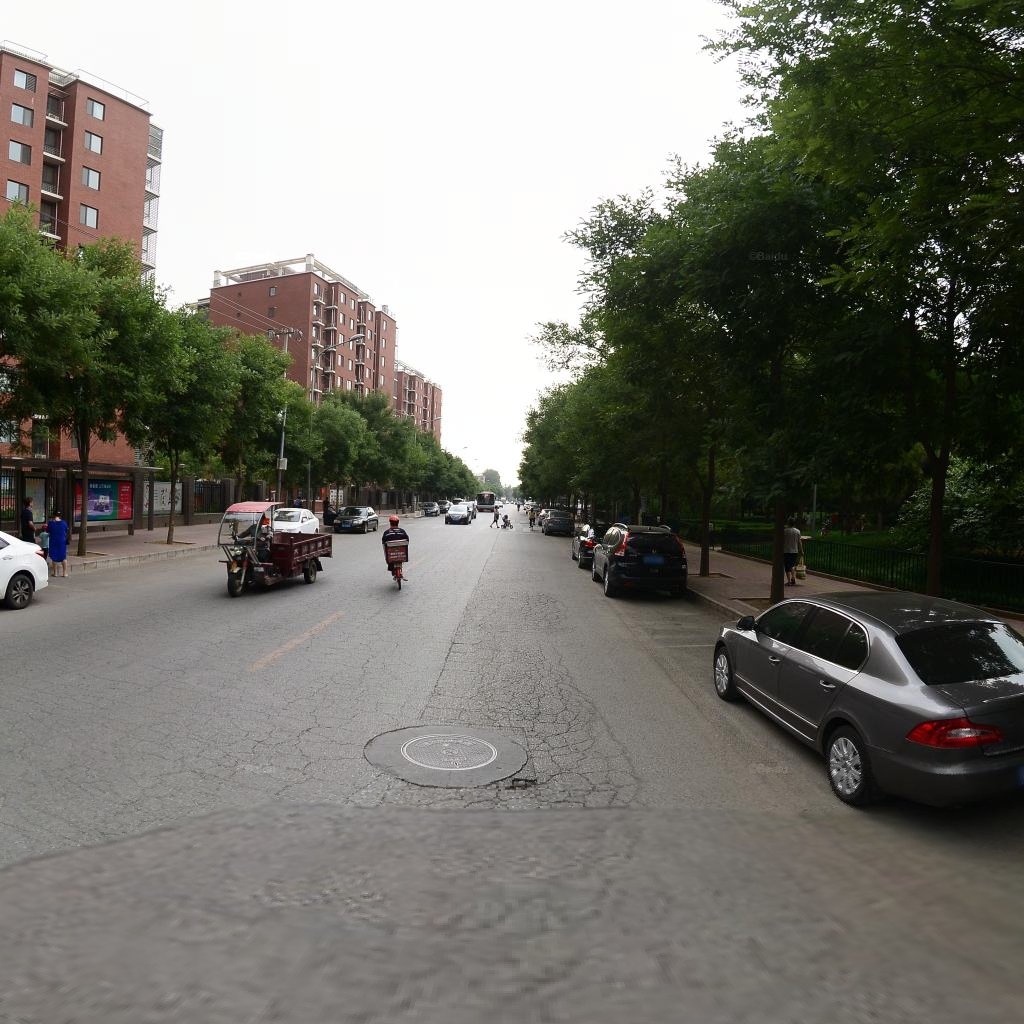
Region: Haidian
Road damage annotations: alligator crack, manhole cover